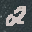
Label: 2